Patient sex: M
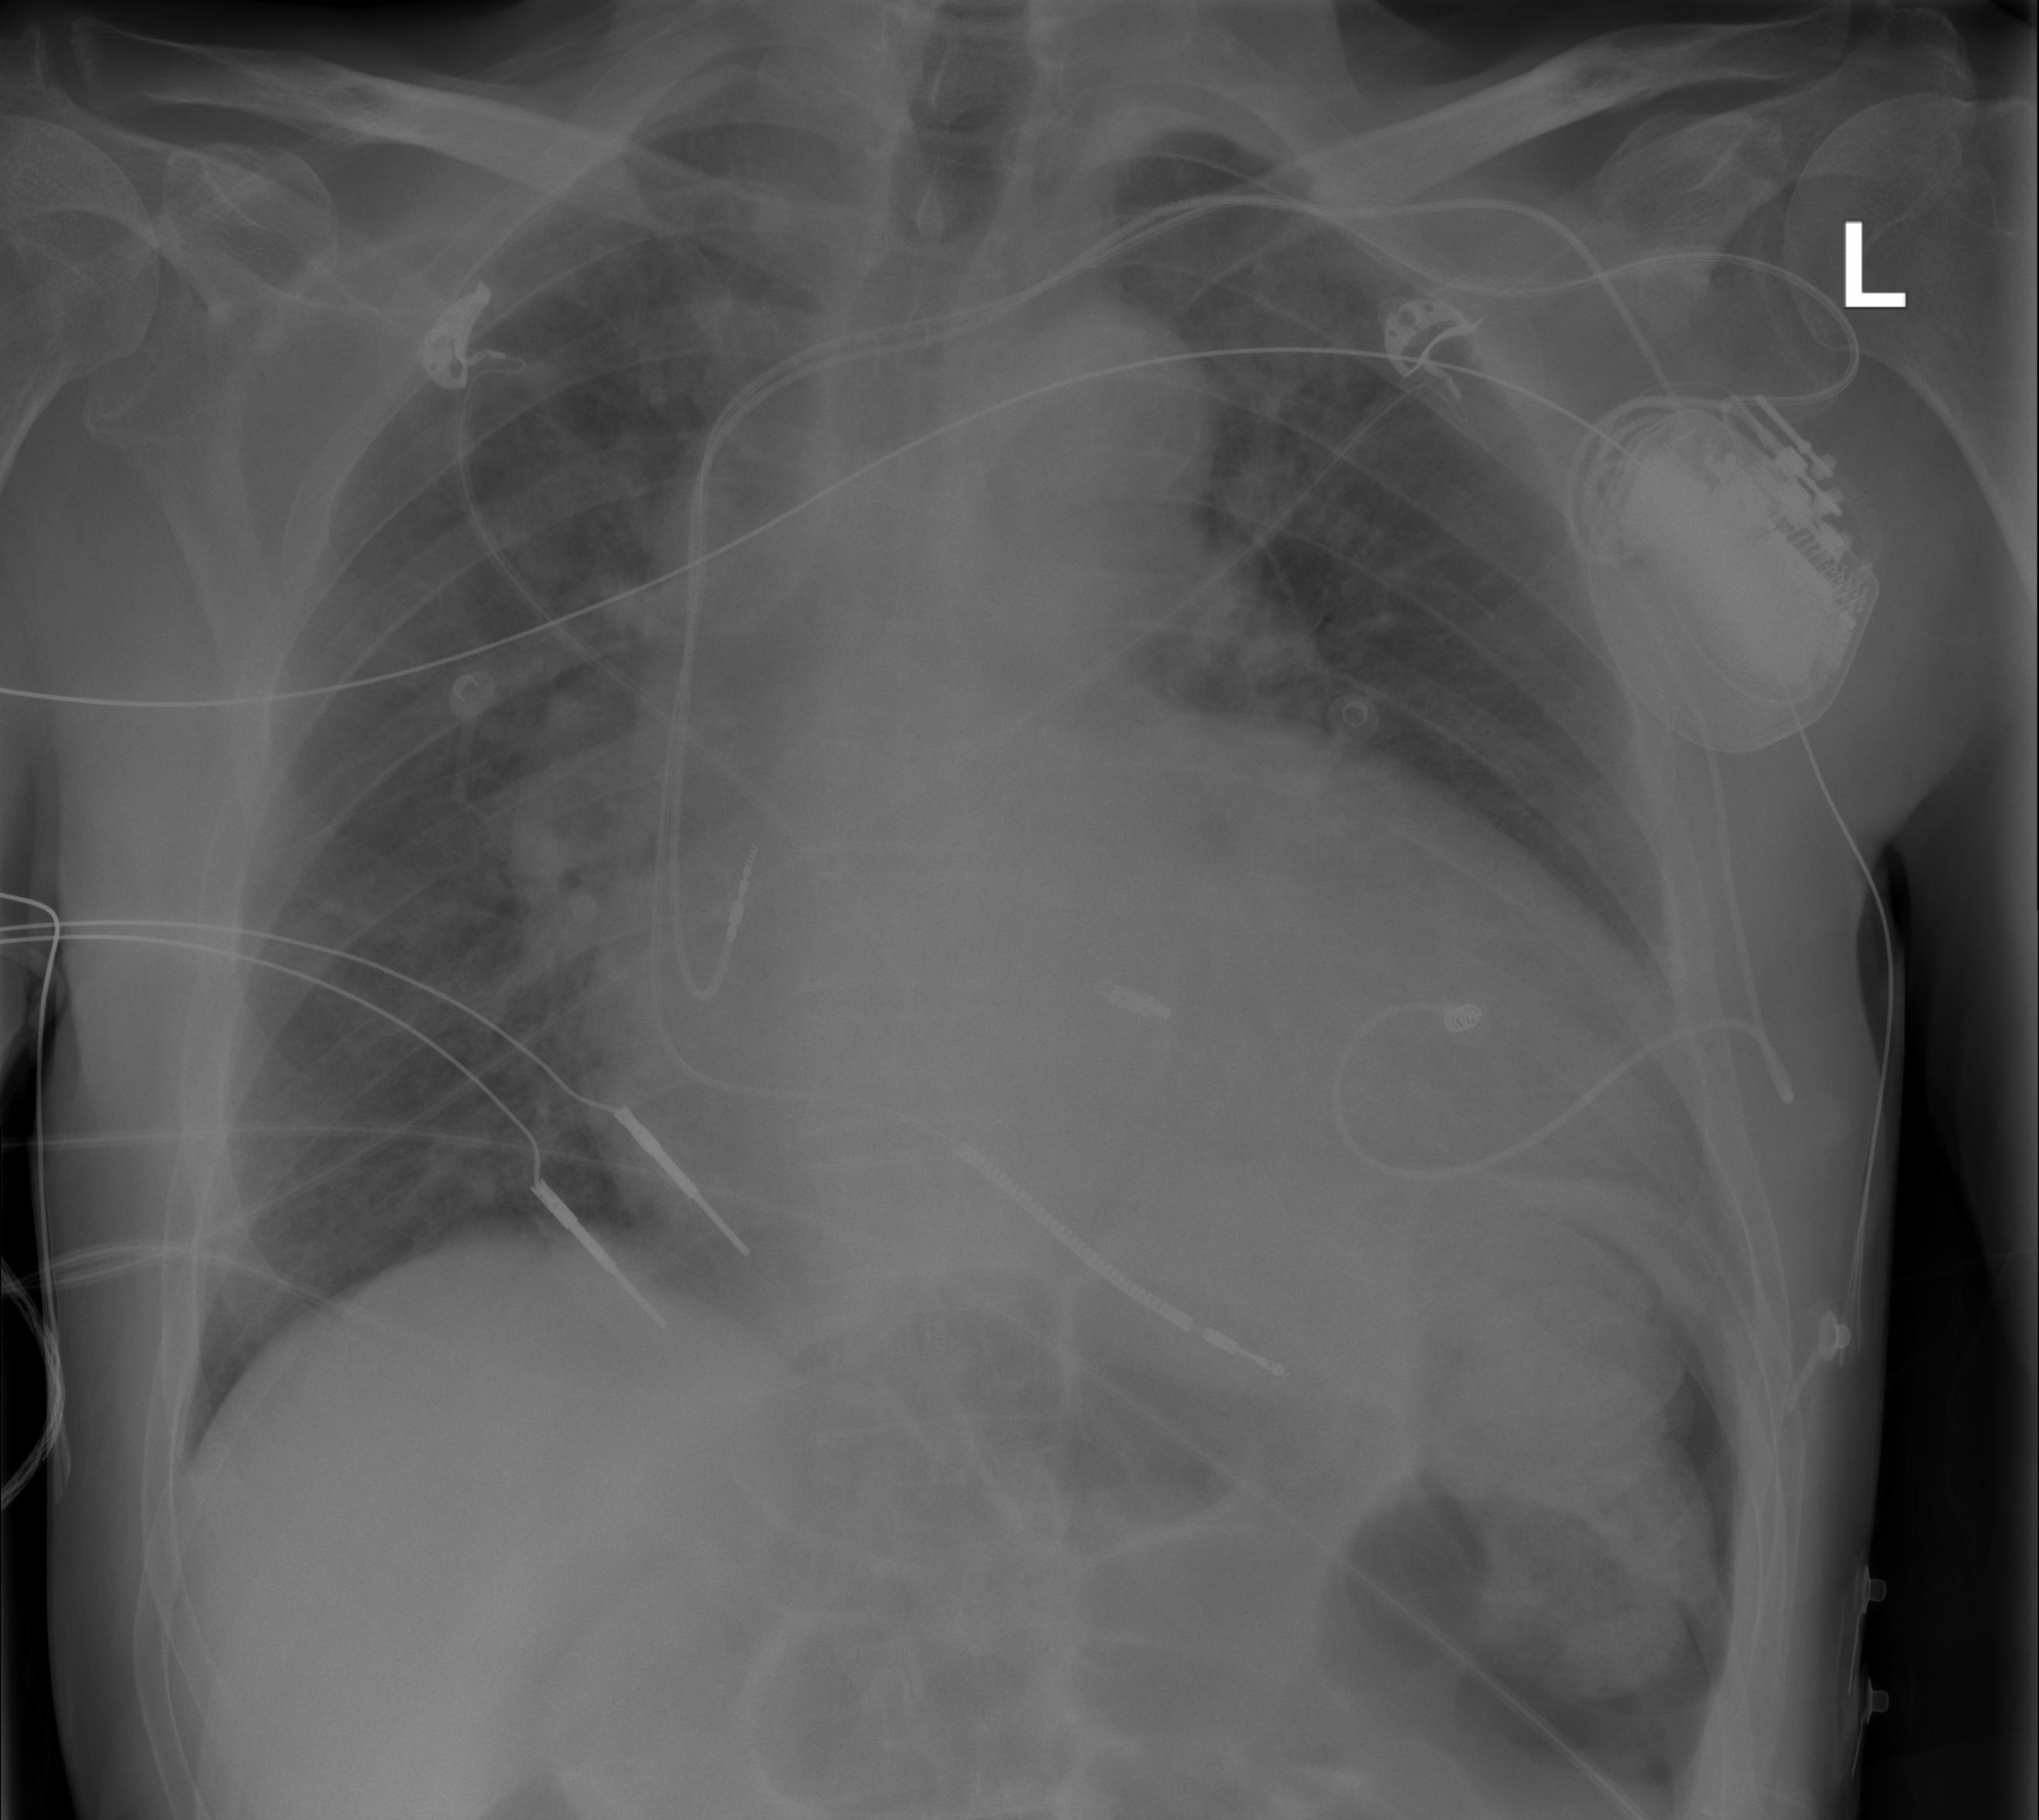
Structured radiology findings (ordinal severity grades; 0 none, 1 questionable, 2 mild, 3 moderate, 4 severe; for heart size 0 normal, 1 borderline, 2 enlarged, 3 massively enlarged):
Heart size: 2
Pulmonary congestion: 2
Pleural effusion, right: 0
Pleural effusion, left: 0
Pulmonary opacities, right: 0
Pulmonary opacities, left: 0
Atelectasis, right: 0
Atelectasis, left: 0